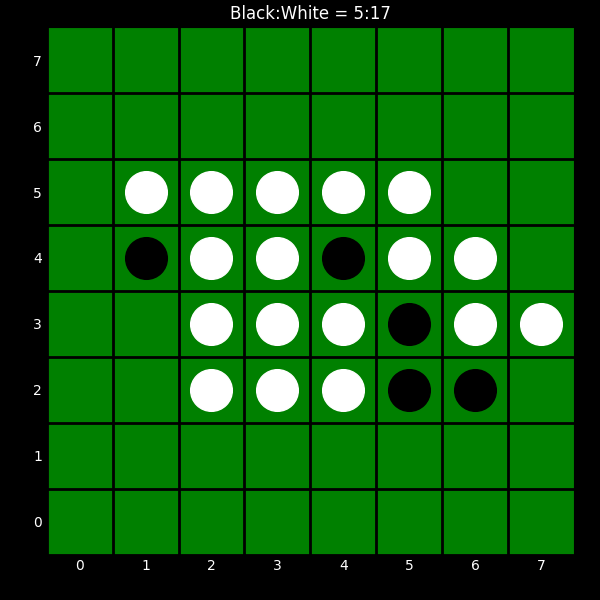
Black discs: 5
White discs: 17